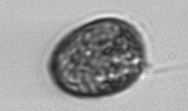
Label: Prorocentrum